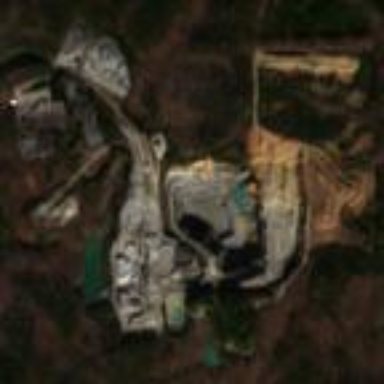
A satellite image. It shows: Quarry area that is man-made.